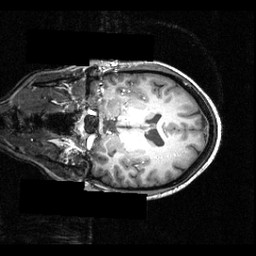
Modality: T1w
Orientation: coronal
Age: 22
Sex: female
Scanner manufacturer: siemens
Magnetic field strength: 3.951 T
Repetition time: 1.5 s
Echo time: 0.00335 s